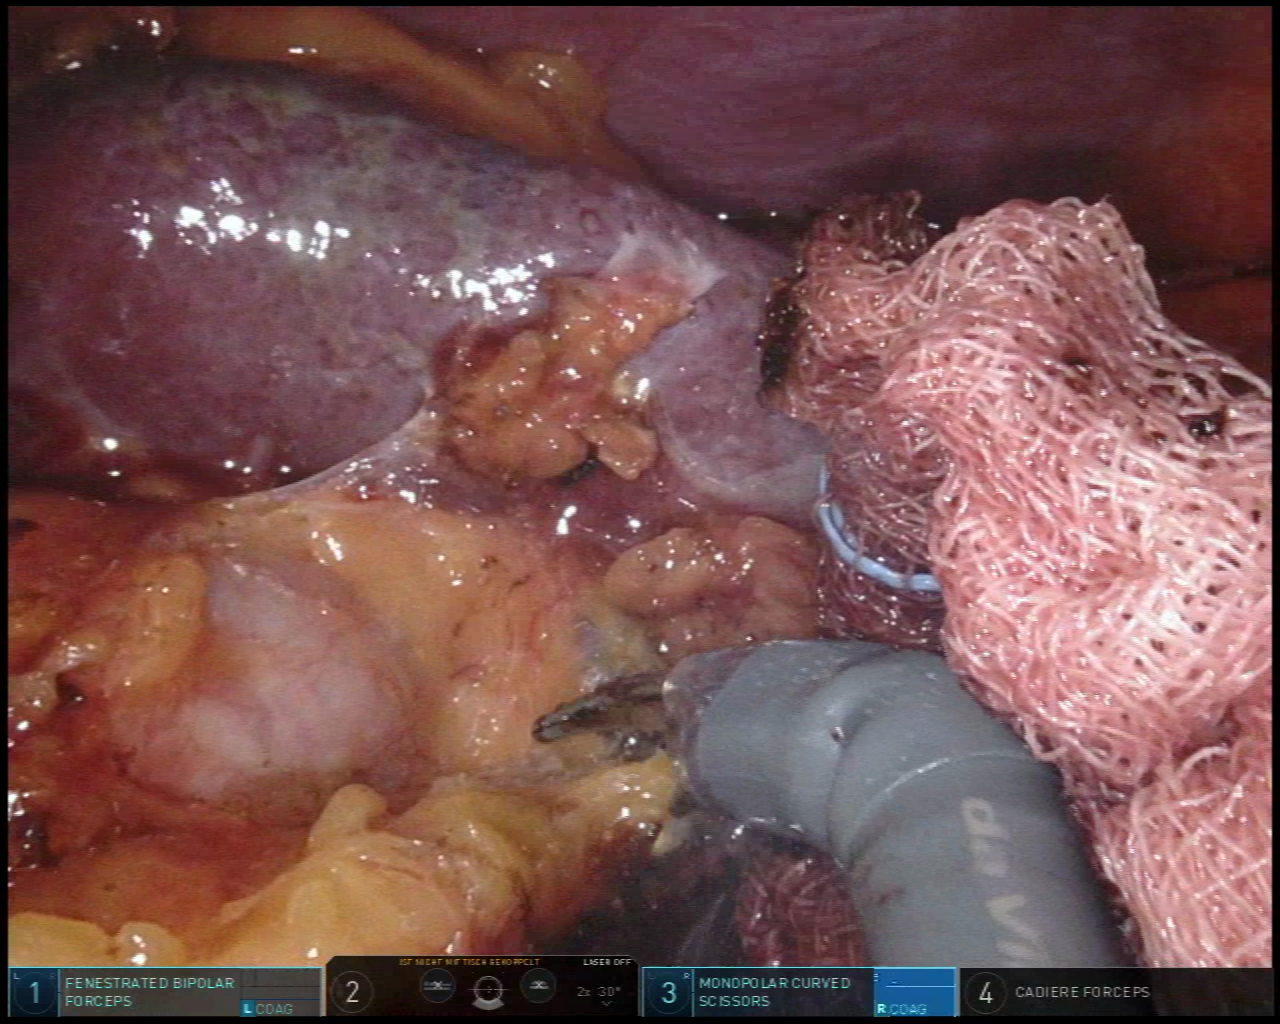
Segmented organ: stomach
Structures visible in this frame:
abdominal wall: yes
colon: no
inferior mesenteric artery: no
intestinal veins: no
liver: no
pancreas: no
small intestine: no
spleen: yes
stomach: yes
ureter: no
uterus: no
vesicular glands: no